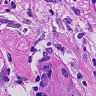
Metastatic tissue present: yes